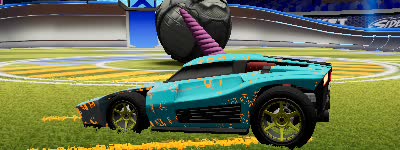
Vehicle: breakout